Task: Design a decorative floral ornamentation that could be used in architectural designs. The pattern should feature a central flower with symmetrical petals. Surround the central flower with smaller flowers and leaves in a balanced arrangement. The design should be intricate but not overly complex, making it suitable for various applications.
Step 449:
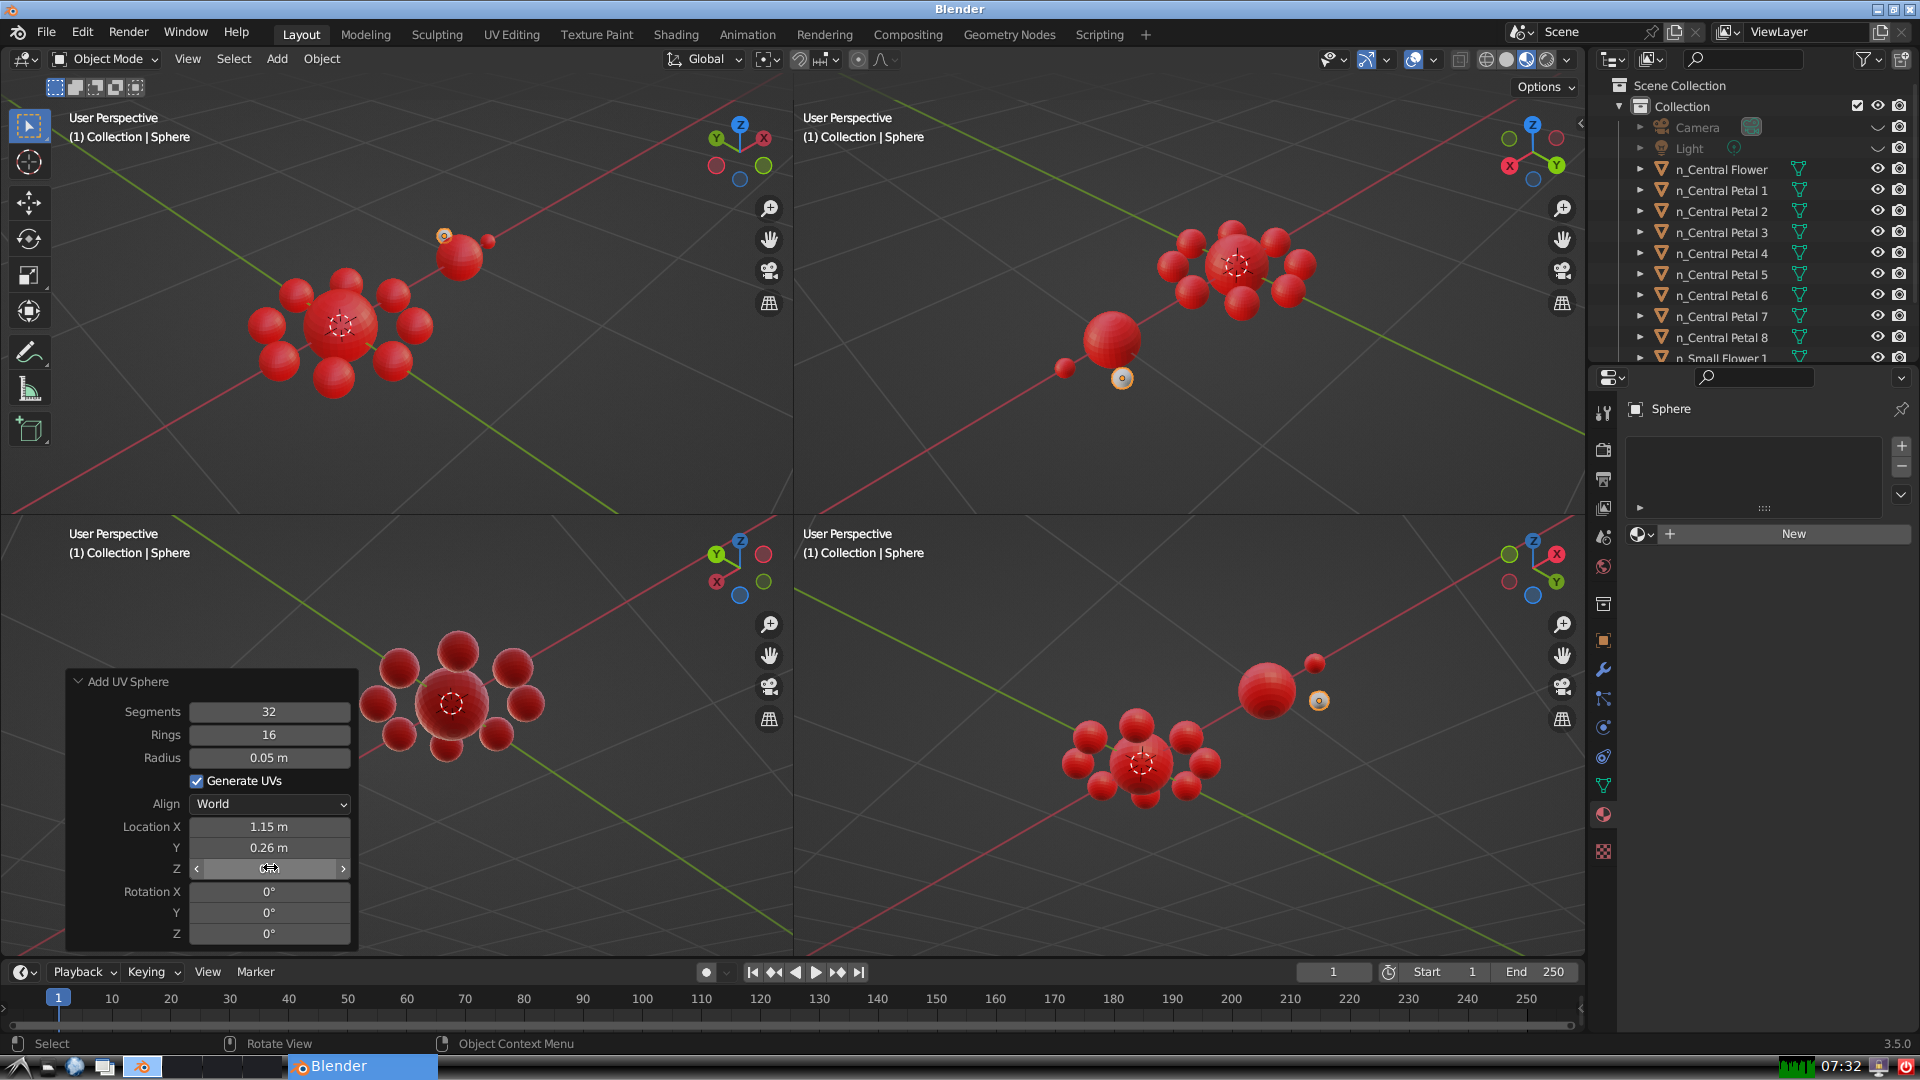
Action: click: no